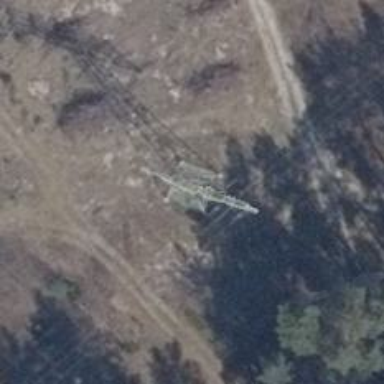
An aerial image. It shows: Three cables of power line.